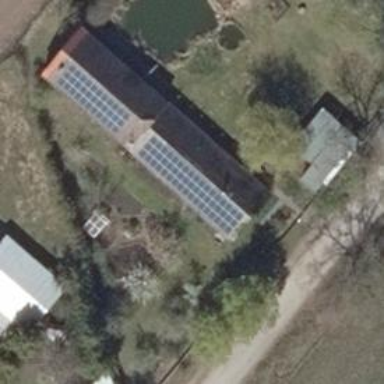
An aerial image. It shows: Solar-powered generator using photovoltaic technology. This small installation generates electricity through solar photovoltaic panels.